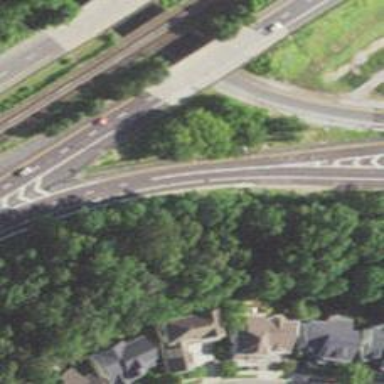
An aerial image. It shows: Motorway junction.